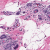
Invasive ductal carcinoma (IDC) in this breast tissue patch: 0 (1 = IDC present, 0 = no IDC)